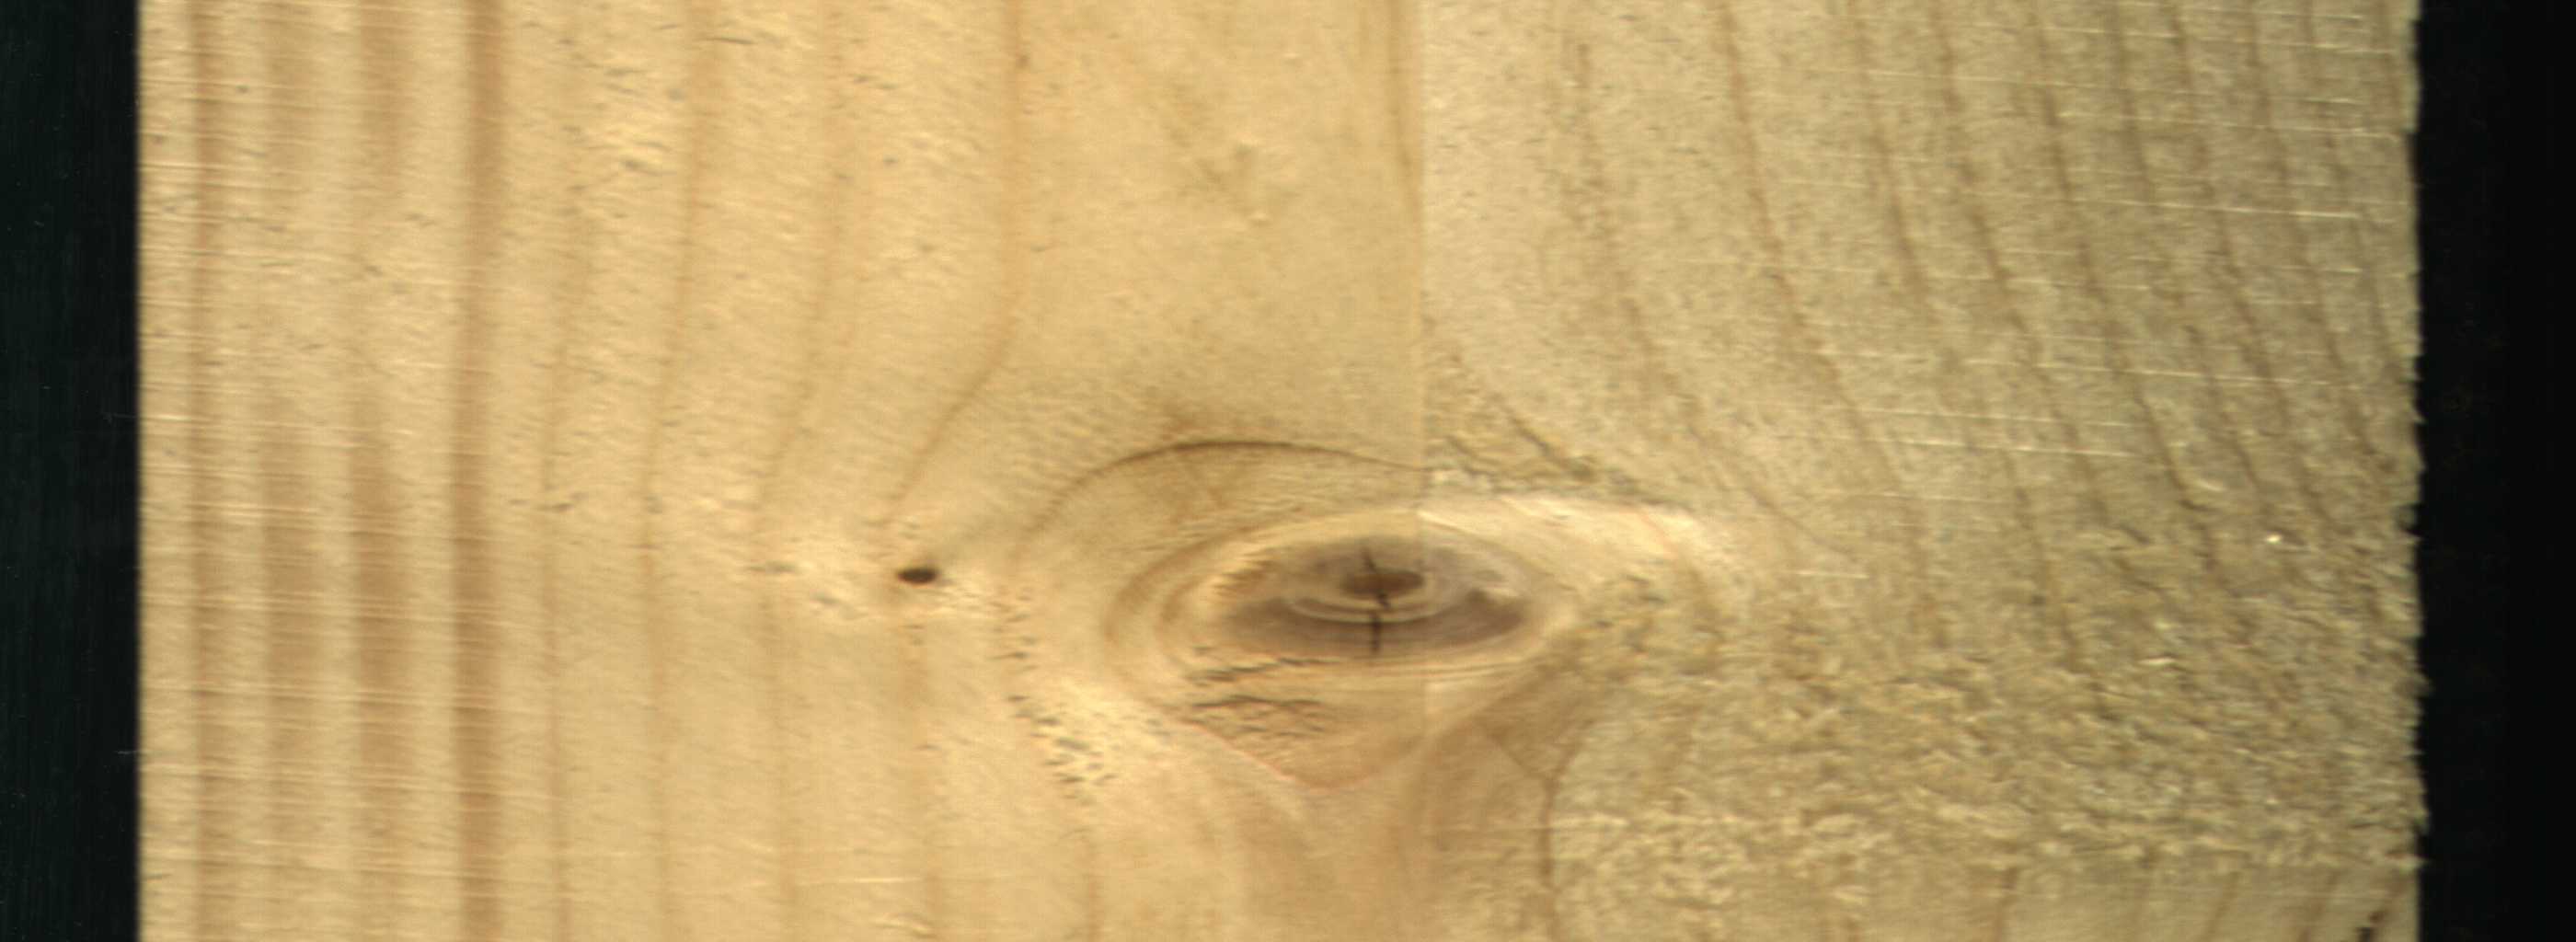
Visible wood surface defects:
knot_with_crack
Dead_Knot